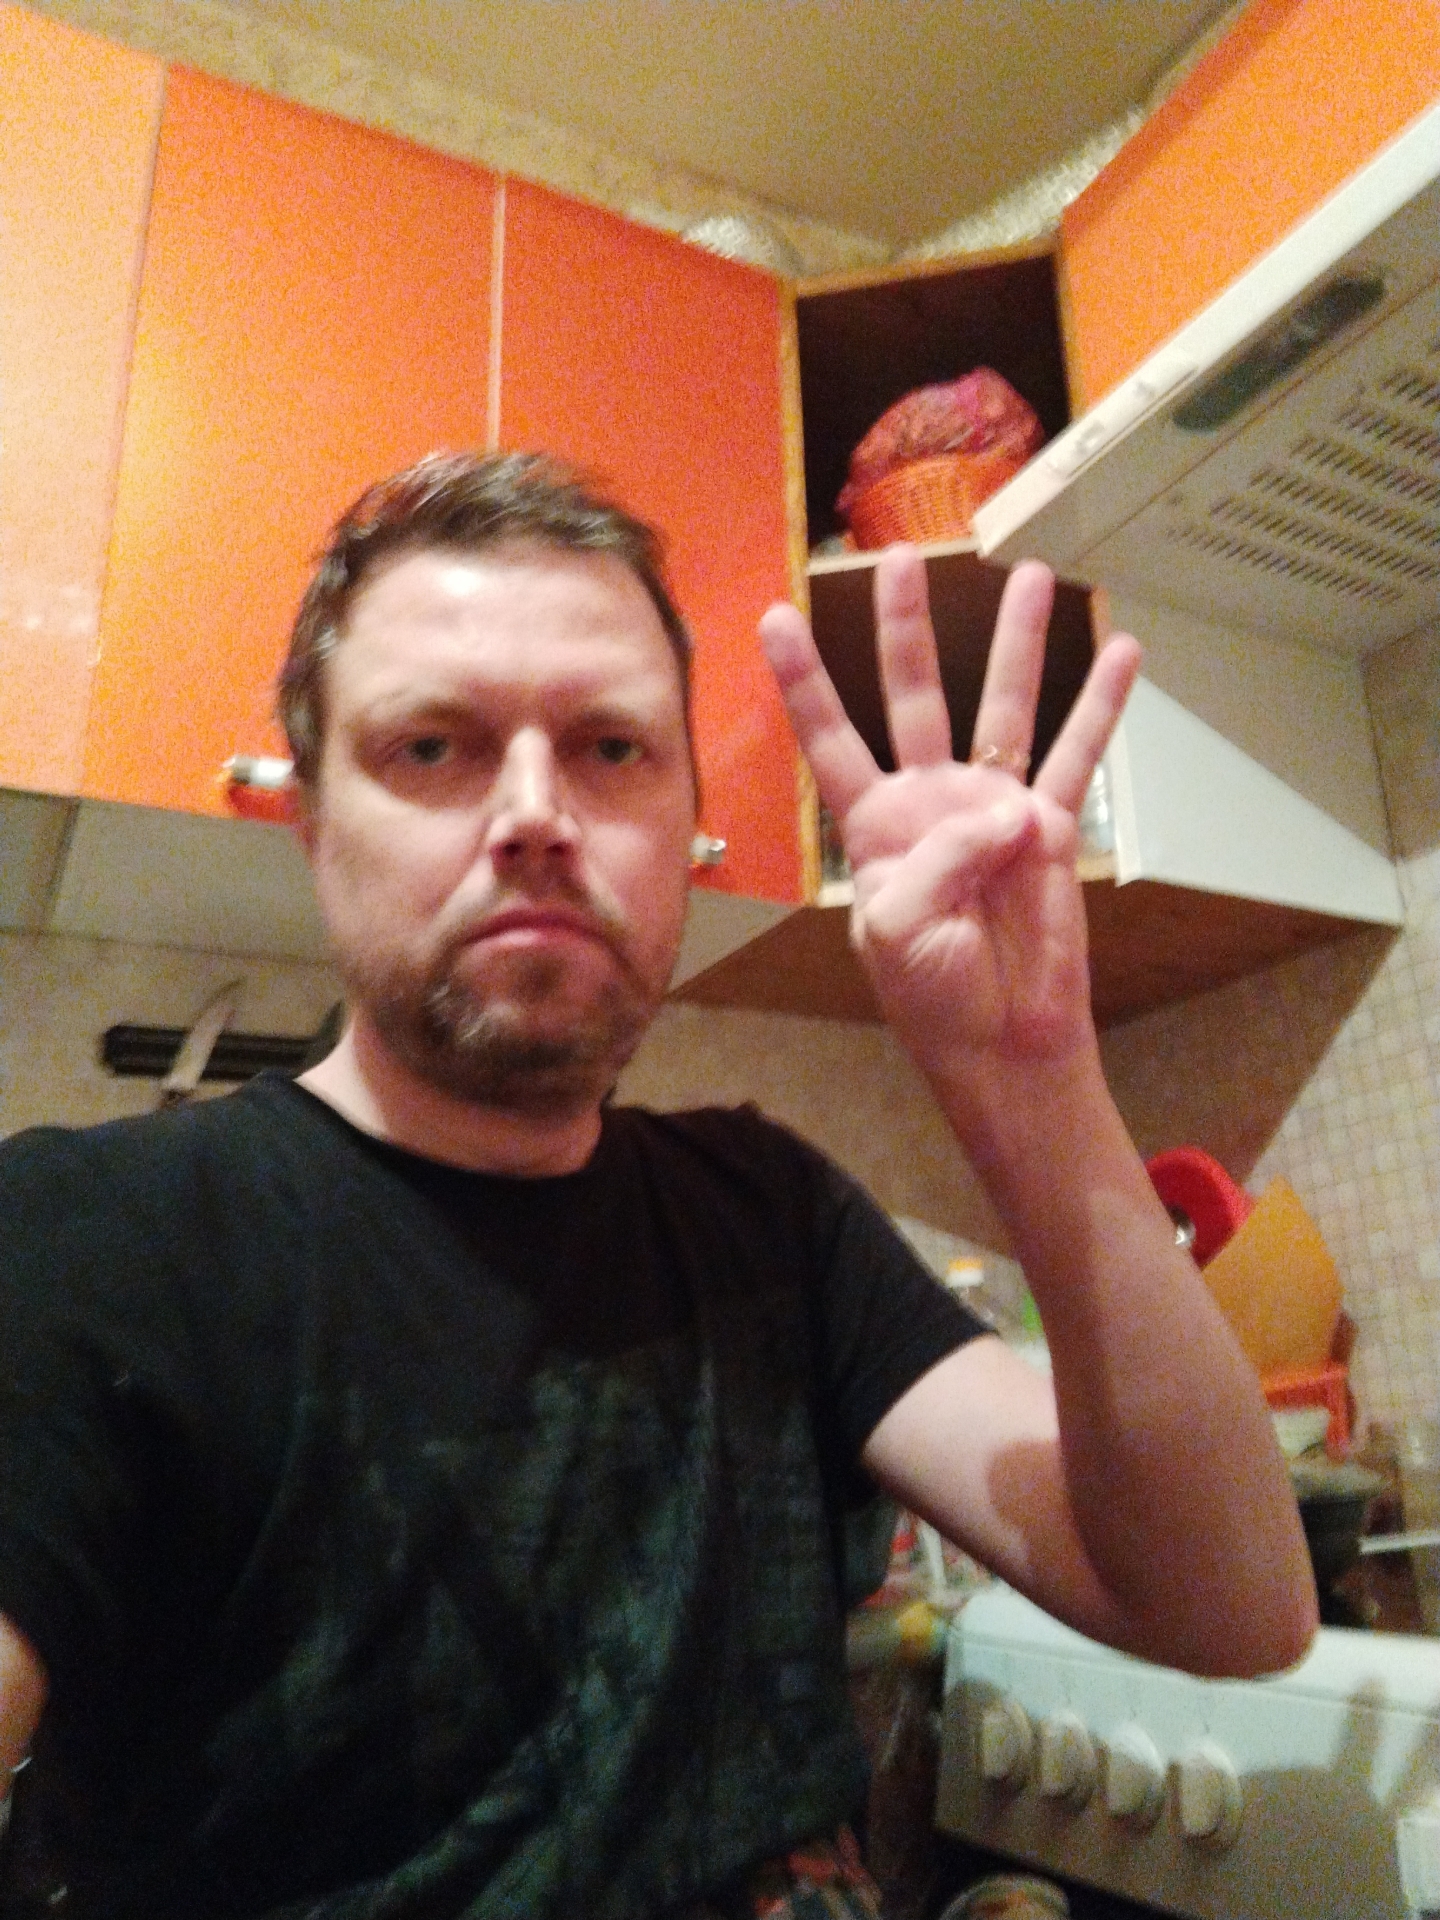
Label: noise